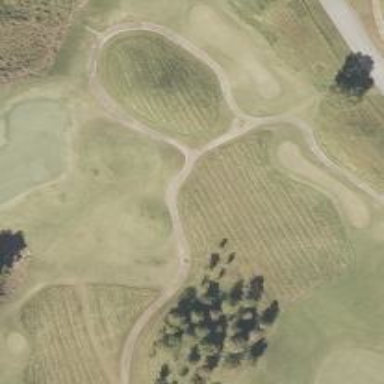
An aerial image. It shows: Service road used as golf cart path.